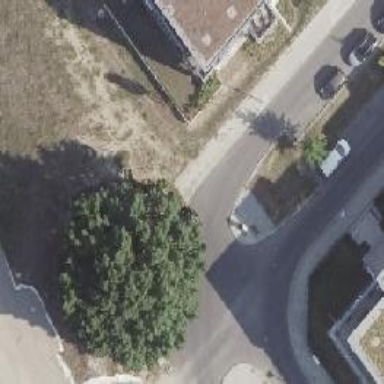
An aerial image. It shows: Residential road with asphalt surface and no sidewalks.